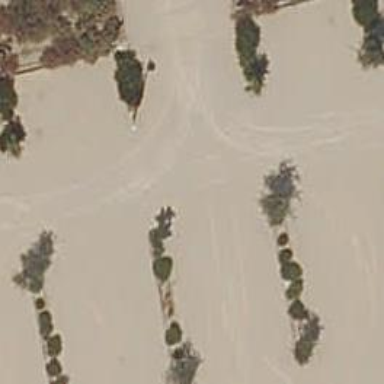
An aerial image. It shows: Service road with sandy surface.